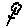
Label: flower